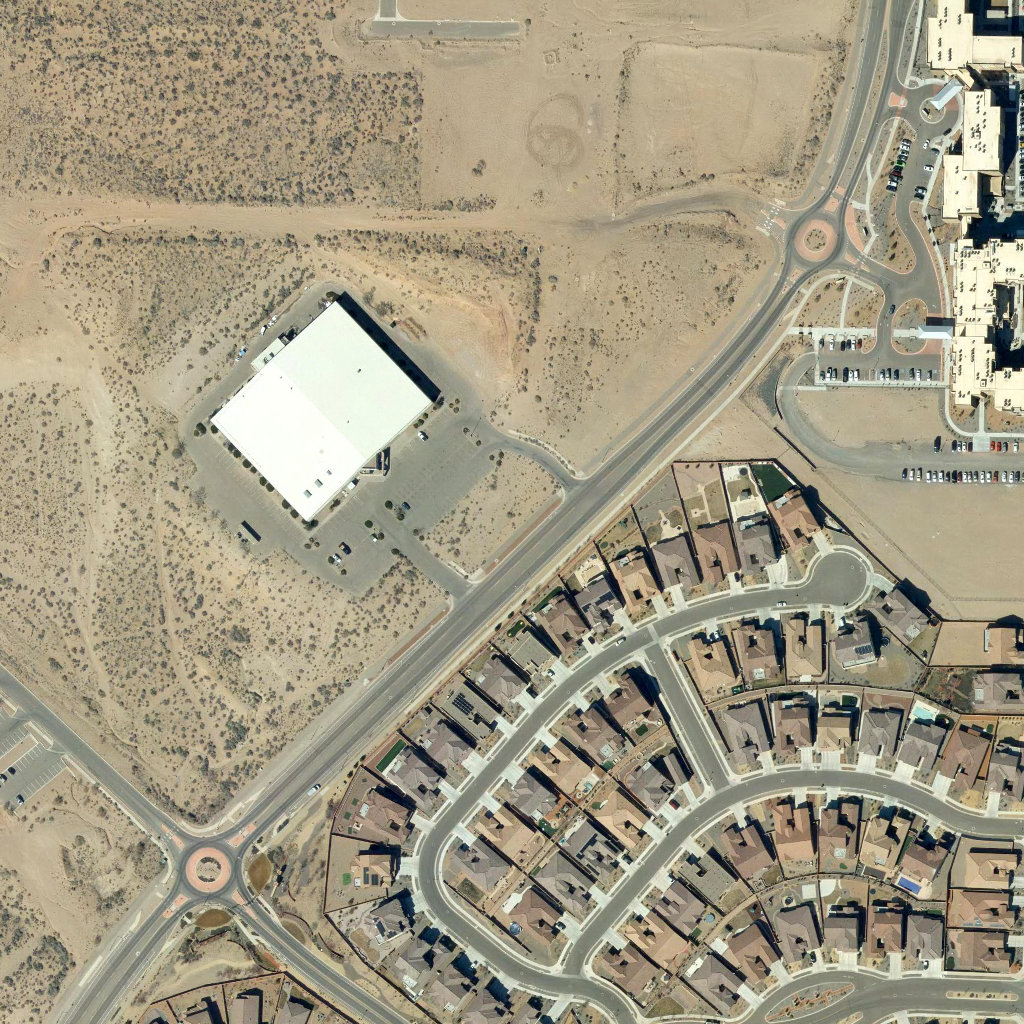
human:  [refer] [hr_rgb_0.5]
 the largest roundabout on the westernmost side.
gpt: <box>[[16, 81, 24, 89, 0]]</box>

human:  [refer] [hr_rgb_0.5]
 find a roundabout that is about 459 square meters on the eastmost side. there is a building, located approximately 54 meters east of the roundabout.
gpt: <box>[[76, 20, 82, 26, 0]]</box>

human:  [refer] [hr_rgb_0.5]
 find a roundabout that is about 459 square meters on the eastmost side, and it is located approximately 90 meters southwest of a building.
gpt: <box>[[76, 20, 82, 26, 0]]</box>